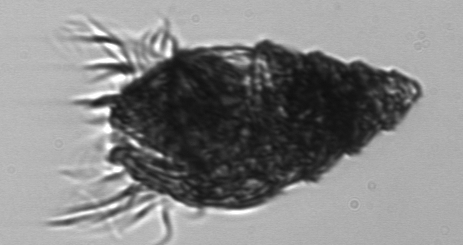
Label: Laboea_strobila